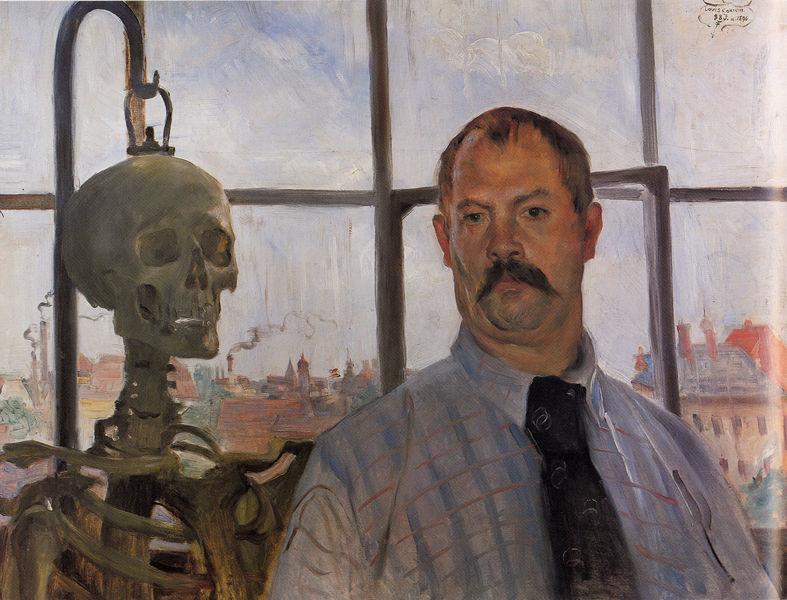
Titel: Selbstporträt mit Skelett
Künstler: Lovis Corinth
Standort: München
Institution: Städtische Galerie im Lenbachhaus
Schlagwörter: blau, flügel, gemälde, himmel, kopf, mann, wolken, impressionismus, stadt, braun, fenster, frisur, glas, haar, hell, kariert, mund, nase, paris, ausblick, blick, gebäude, haus, rot, expressionismus, karo, muster, bart, gläser, hemd, schnurrbart, anatomie, augen, gesicht, knoten, kragen, schädel, tod, tot, bild, bildnis, hals, portrait, porträt, signatur, öl, häuser, kirche, rauch, haare, realismus, ohren, kamine, schornstein, hellblau, aussicht, ansicht, naturalismus, schule, unterricht, moderne, modern, dächer, schornsteine, tag, fabrik, schlot, ölgemälde, dick, schnurbart, krawatte, atelier, streifen, gestell, schnauzbart, selbstporträt, kirchen, kirchtürme, panorama, schlote, knochen, corinth, haken, hängen, lovis, lovis corinth, offen, bayern, fensterkreuz, türme, münchen, rippen, scheibe, augenhöhlen, selbstbildnis, arzt, medizin, schnautzer, kravatte, selbstportrait, leben, skelett, totenkopf, zähne, schlips, hängend, doppelkinn, offenes fenster, begegnung, ständer, aufgehängt, oberlippenbart, geöffnet, öffnungsflügel, schwabing, wissenschaft, dachgeschoss, gerippe, skellett, fabriken, vergleich, lebendig, mend, galgen, alkoholiker, eisenstange, schnautzbart, skellet, freimaurer, ablauf, artzt, schraube, knochenmann, pathologie, konn, hiintergrund, geöffent, schnautbart, fabbriken, fabrikschornsteine, klinikum, kuststadt, münchen leuchtete, oberhemd, scfabriken, schwabinger boheme, selbstbildnis mit skelett, stadtpanorama, todenkopf, dächer#, alkohliker, realzsmus, igkewolken